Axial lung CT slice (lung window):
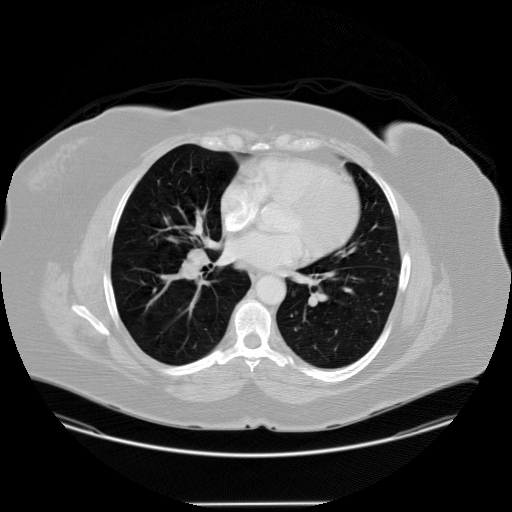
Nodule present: no